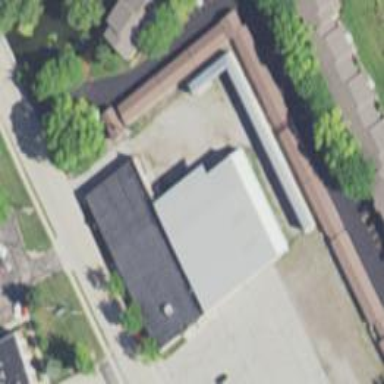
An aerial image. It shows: Industrial building.